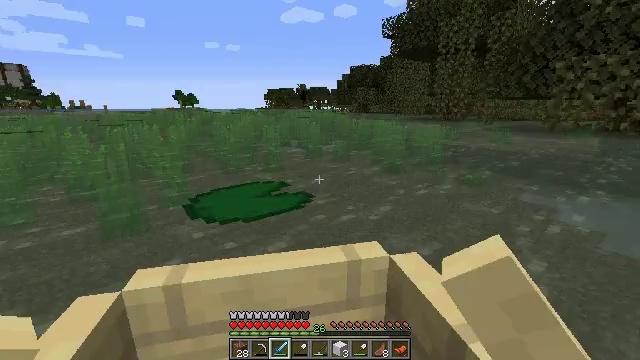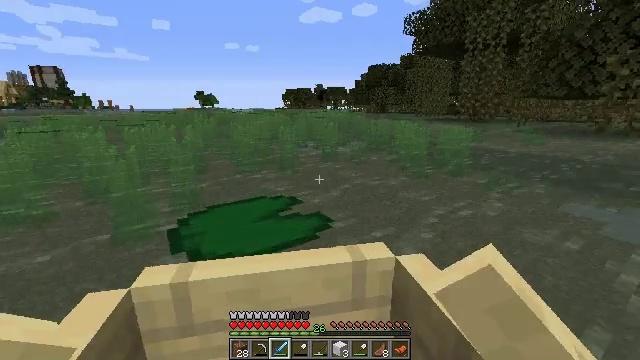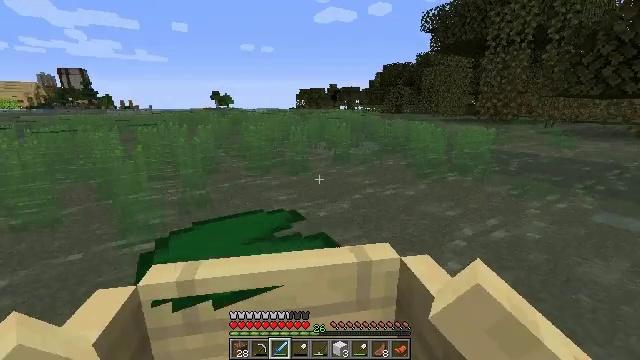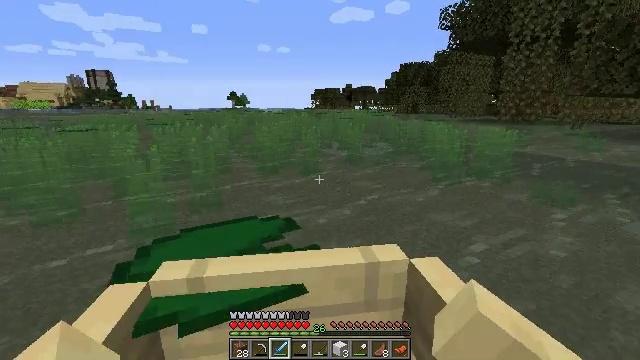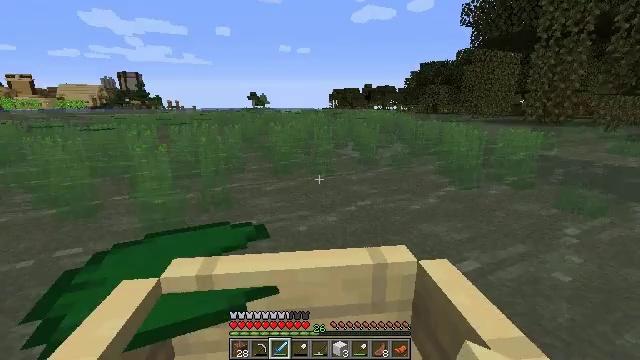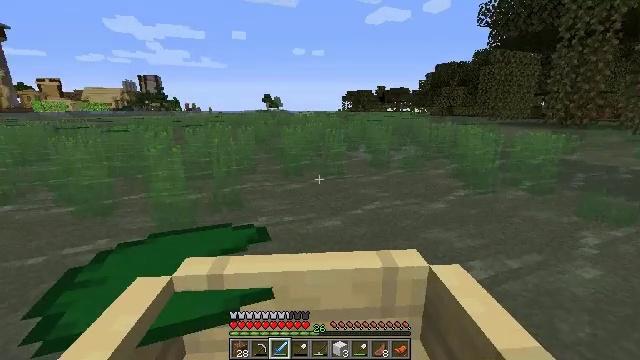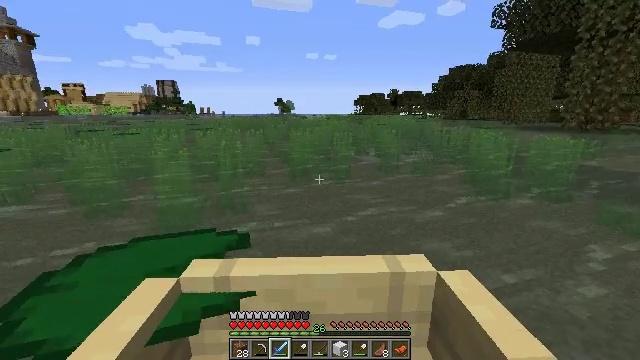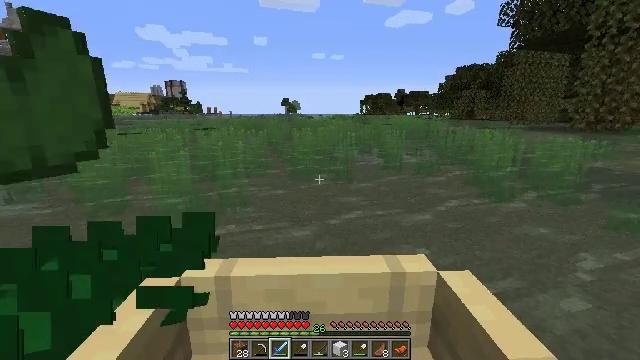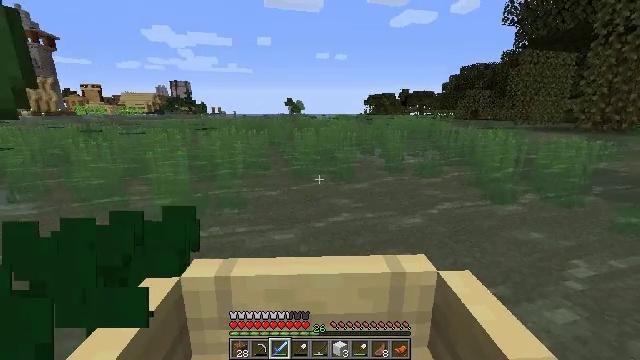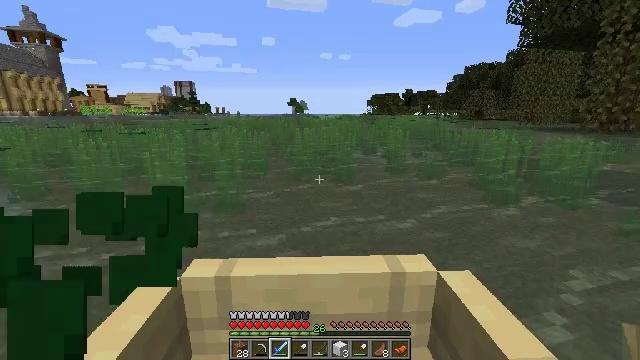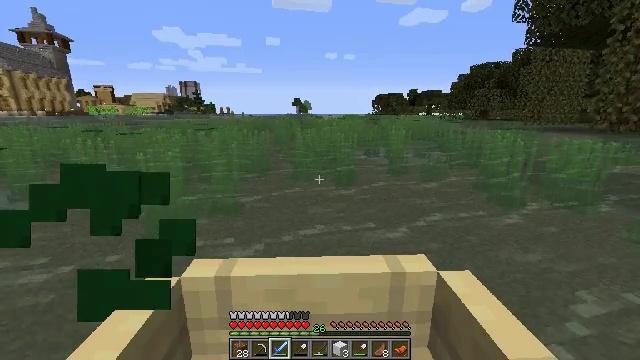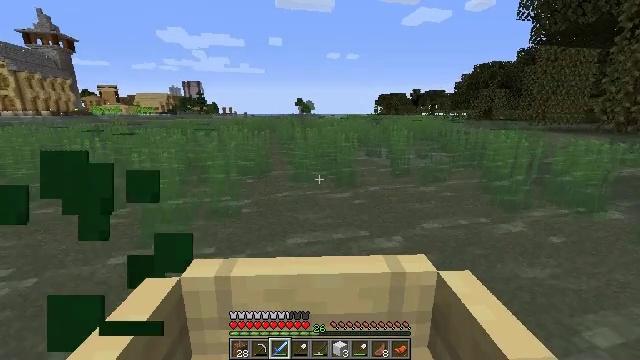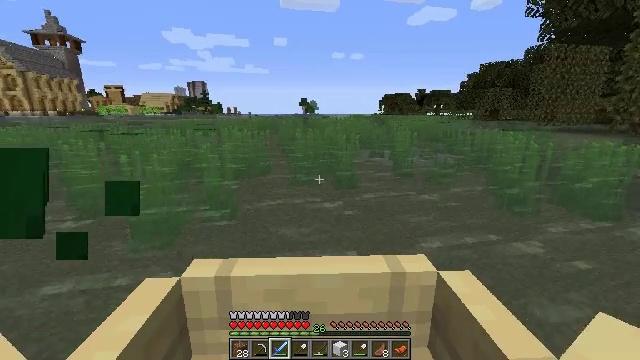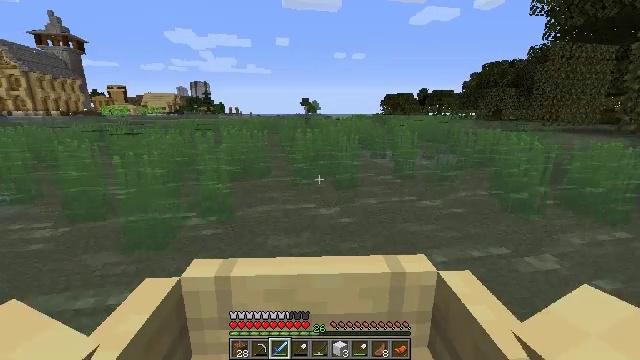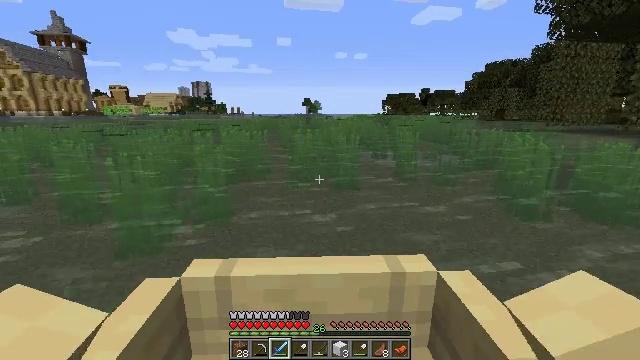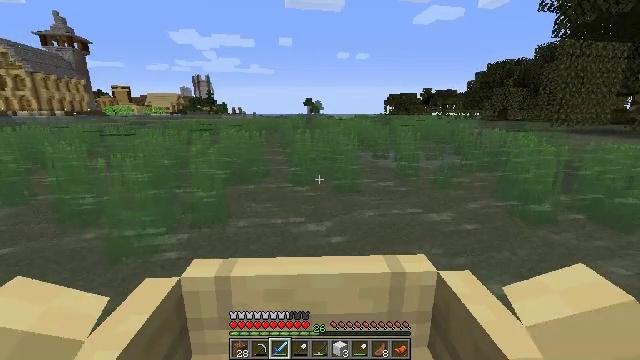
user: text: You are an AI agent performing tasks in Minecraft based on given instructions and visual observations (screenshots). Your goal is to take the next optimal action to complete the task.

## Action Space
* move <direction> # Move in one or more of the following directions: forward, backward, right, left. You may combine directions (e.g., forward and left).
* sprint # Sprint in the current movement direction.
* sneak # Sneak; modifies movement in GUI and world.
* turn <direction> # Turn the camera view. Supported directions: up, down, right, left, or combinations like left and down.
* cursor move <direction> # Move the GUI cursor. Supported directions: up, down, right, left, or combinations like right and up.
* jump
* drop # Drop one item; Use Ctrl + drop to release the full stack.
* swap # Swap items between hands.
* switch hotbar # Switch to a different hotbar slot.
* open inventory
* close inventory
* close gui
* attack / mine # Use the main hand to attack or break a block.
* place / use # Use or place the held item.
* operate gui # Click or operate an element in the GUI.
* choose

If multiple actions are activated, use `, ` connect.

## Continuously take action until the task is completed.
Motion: motion action
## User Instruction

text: Drop a lily pad.
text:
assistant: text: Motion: move forward, turn left
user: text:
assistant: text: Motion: move forward, turn left
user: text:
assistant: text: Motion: move forward, turn left
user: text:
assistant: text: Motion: move forward, turn left
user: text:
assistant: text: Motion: move forward, turn left
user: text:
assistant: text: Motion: move forward, turn left
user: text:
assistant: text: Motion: move forward
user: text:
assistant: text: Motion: move forward
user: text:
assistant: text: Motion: move forward
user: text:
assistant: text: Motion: move forward
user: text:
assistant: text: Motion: move forward
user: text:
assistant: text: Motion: move forward
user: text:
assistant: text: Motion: move forward
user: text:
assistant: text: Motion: move forward
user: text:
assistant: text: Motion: move forward
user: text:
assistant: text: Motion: move forward
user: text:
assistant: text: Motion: move forward
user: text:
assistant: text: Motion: move forward
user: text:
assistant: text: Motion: move forward
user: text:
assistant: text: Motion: move forward
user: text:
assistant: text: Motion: move forward
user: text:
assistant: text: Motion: move forward
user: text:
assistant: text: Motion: move forward
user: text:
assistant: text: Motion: move forward
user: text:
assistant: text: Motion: move forward
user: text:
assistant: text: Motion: move forward
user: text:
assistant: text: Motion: move forward
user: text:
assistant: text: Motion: move forward
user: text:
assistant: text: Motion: move forward
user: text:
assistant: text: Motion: move forward, turn left